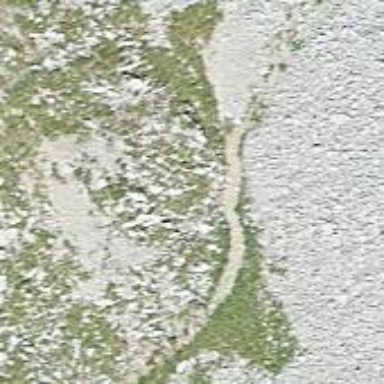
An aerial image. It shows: Gravel path.